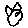
Label: cat